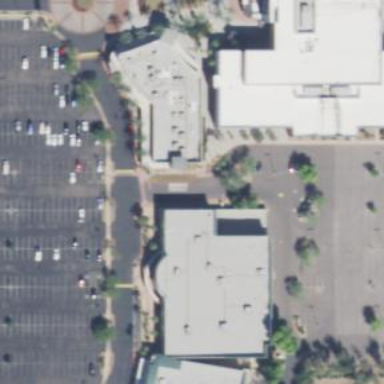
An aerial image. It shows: Building.